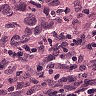
Metastatic tissue present: yes